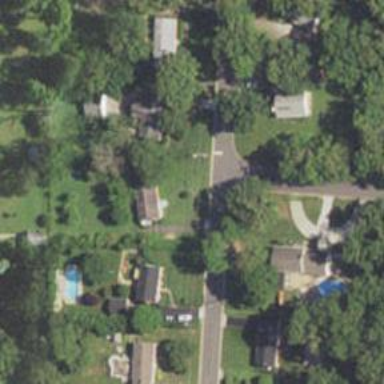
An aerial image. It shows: Neighborhood.